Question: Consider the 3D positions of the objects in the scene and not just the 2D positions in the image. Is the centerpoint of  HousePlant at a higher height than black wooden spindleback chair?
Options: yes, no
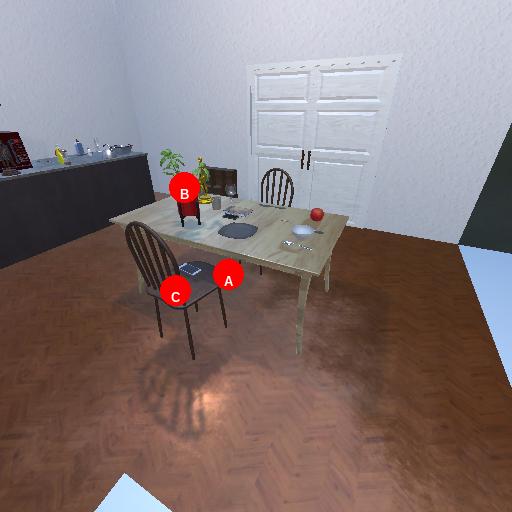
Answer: yes